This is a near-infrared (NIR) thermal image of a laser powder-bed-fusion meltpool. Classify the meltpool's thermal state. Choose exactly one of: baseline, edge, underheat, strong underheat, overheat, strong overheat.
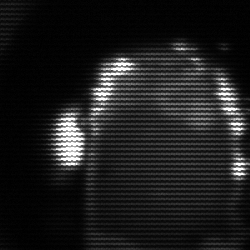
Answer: baseline